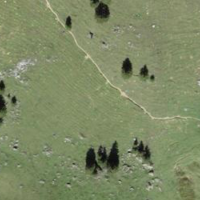
EUNIS habitat code: 23
Species observed at this site:
Astrantia major
Lotus corniculatus